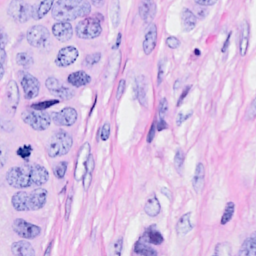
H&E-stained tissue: Breast